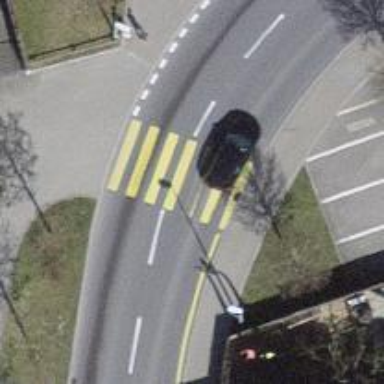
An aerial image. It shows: Footway with zebra crossing.